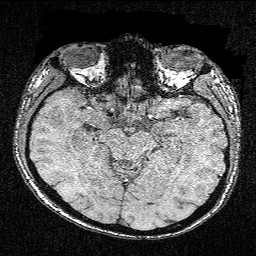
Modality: FLASH
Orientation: coronal
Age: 26
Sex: male